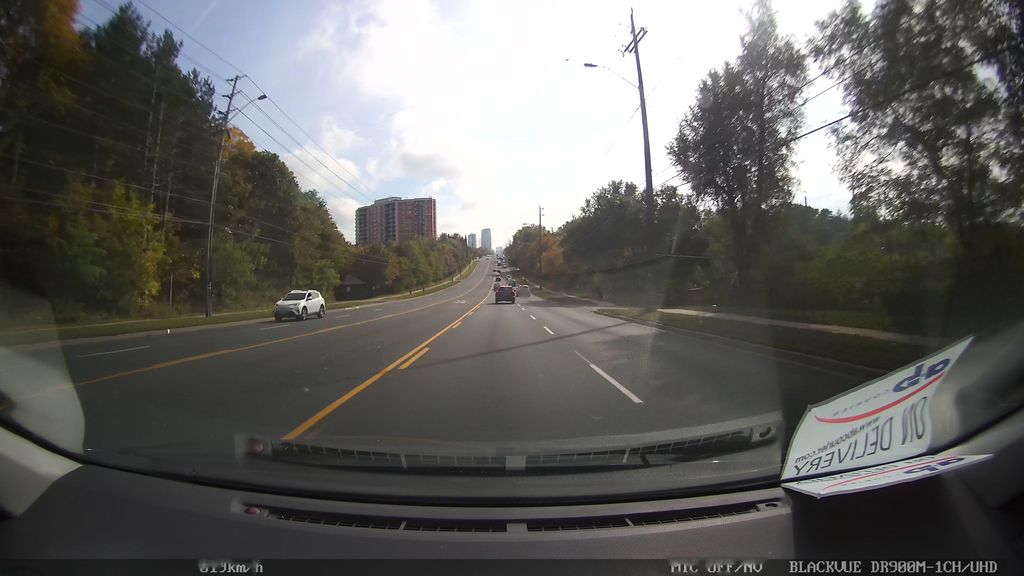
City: toronto